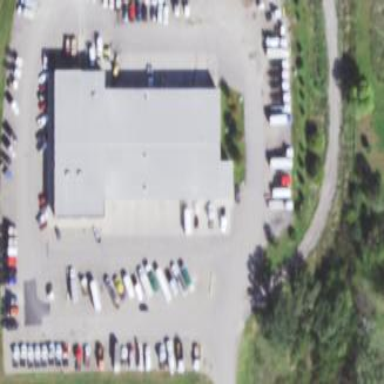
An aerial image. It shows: Commercial building with car shop.